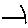
Label: line